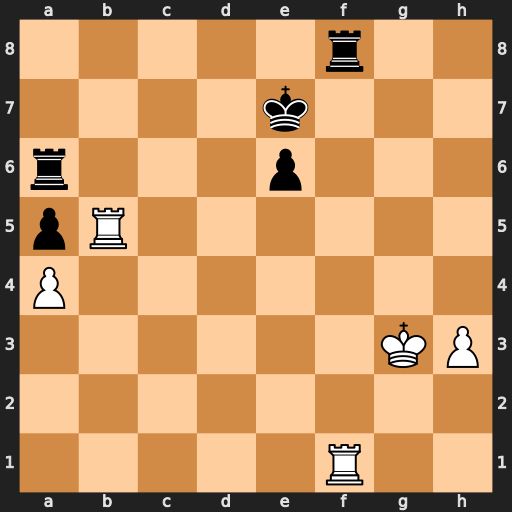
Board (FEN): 5r2/4k3/r3p3/pR6/P7/6KP/8/5R2
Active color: w
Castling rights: -
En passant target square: -
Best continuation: Rb7+ Ke8 Rb8+